Question: Im trying to use RBAC in my app with Auth extension. I was able to add hierarchy by
GUI provided by extension like here:

What Im trying to do now is adding bizRule to updateOwnPost.
According to <URL> I need to add some code:
'''
$auth=Yii::app()->authManager;
$auth->createOperation('createPost','create a post');
$auth->createOperation('readPost','read a post');
$auth->createOperation('updatePost','update a post');
$auth->createOperation('deletePost','delete a post');
$bizRule='return Yii::app()->user->id==$params["post"]->authID;';
$task=$auth->createTask('updateOwnPost','update a post by author himself',$bizRule);
$task->addChild('updatePost');
$role=$auth->createRole('reader');
$role->addChild('readPost');
$role=$auth->createRole('author');
$role->addChild('reader');
$role->addChild('createPost');
$role->addChild('updateOwnPost');
$role=$auth->createRole('editor');
$role->addChild('reader');
$role->addChild('updatePost');
$role=$auth->createRole('admin');
$role->addChild('editor');
$role->addChild('author');
$role->addChild('deletePost');
'''
But we can see this code is creating new operation/task/roles. I've added them by GUI.
So what I need now is place to place something like:
'''
$bizRule='return Yii::app()->user->id==$params["post"]->authID;';
'''
to created earlier updateOwnPost Task.
Ofc my luck headed me only to this topic: <URL> where m-nel said:
> This question was answered in the comments section of the extension's
page. Read: <URL>
and ofc comment I need is flushed out of space :)
Could someone answer me what should I do, to provide bizrule to Task?
Thank you ;)
(and sorry 4 my eng)
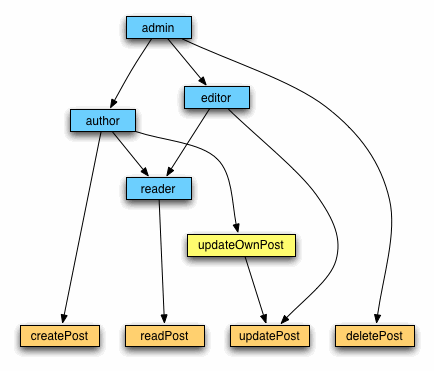
Answer: This add a bizrule to a task and add a child (operation) to it.
'''
$bizRule='return Yii::app()->user->id==$params["post"]->authID;'; // here goes the bizrule
$task=$auth->createTask('updateOwnPost','update a post by author himself',$bizRule); // here we create a task and attach the bizrule
$task->addChild('updatePost'); // here we attach the operation to it
'''
So, you need to make a test on your code to perform the access check, something like:
'''
$params=array('post'=>$this->loadPost($id));
if(Yii::app()->user->checkAccess('updateOwnPost',$params))
{
// update post
}
'''
You can add this snippet to a filter or inside your action do perform the check.
I think it would be easier to make small checks to make sure that the User can edit the post. First check if the User is an author and then check if he can edit that post. Filters are a bit more complex.